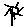
Label: flower